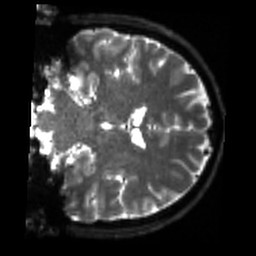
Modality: sbref
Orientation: coronal
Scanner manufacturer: siemens
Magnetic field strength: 3 T
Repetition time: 4 s
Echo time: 0.0594 s